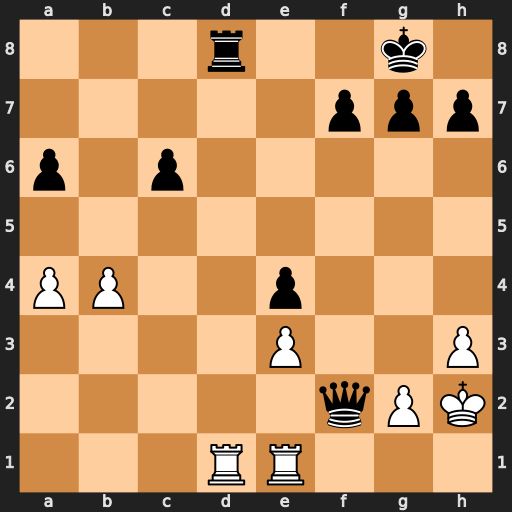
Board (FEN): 3r2k1/5ppp/p1p5/8/PP2p3/4P2P/5qPK/3RR3
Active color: w
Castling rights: -
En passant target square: -
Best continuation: Rxd8#